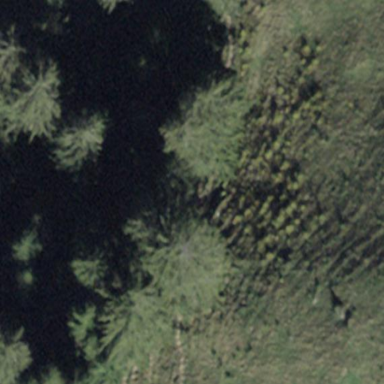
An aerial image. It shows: Forest area.